Question: I have Nagios monitoring the Root Partition on all my Unix systems (being Linux - both Gentoo and Debian-based - and one Mac Mini). I am also monitoring 4 NAS systems (3 QNAP, 1 Synology) and my VCentre appliance.
Nagios has suddenly presented me with Service Warnings for all these devices, claiming the disk space is running low, with identical values...

I set up Nagios with NagioSQL using a service template, but here is the contents of the service config.
'''
define service {
#NAGIOSQL_CONFIG_NAME services
host_name BLURR-2,COSYFEET04a,ELUCIDRF,Laserbeak,LOGGER,MIRAGE,OUTBACK,QNAP1,QNAP2,QNAP3,Silverbolt,VCENTRE
service_description Root Partition
servicegroups infrastructure
use standard-service
check_command check_local_disk!20%!10%!/
icon_image root.png
register 1
}
'''
...and here's the config for check_local_disk from commands.cfg...
'''
define command {
command_name check_local_disk
command_line $USER1$/check_disk -w $ARG1$ -c $ARG2$ -p $ARG3$
register 1
}
'''
Ideally, I don't want to have to resize partitions. In some cases (the Mac Mini, the NAS devices) I can't!
Is the Nagios check simply malfunctioning, am I just mis-using the Root Partition check or do I have a genuine problem brewing here, because I can't explain why all values are repeated - one of the VMs is a P2V, one is running Nagios itself, one is less than a month old!
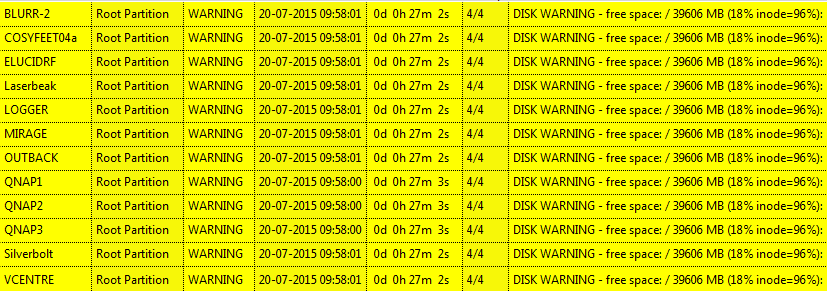
Answer: 1) You should make separate services for each host, so you can specify unique thresholds etc
2) You are using check_local_disk, which has no -H parameter, so in fact you are always checking the Nagios disk itself. You should check the disk on a remote host with check_nrpe -H remotehost -c check_disk -a '-w 20% -c 10%
Check out <URL>